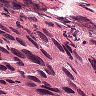
Metastatic tissue present: yes